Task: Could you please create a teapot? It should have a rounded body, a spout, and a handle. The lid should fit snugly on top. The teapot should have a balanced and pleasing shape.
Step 60:
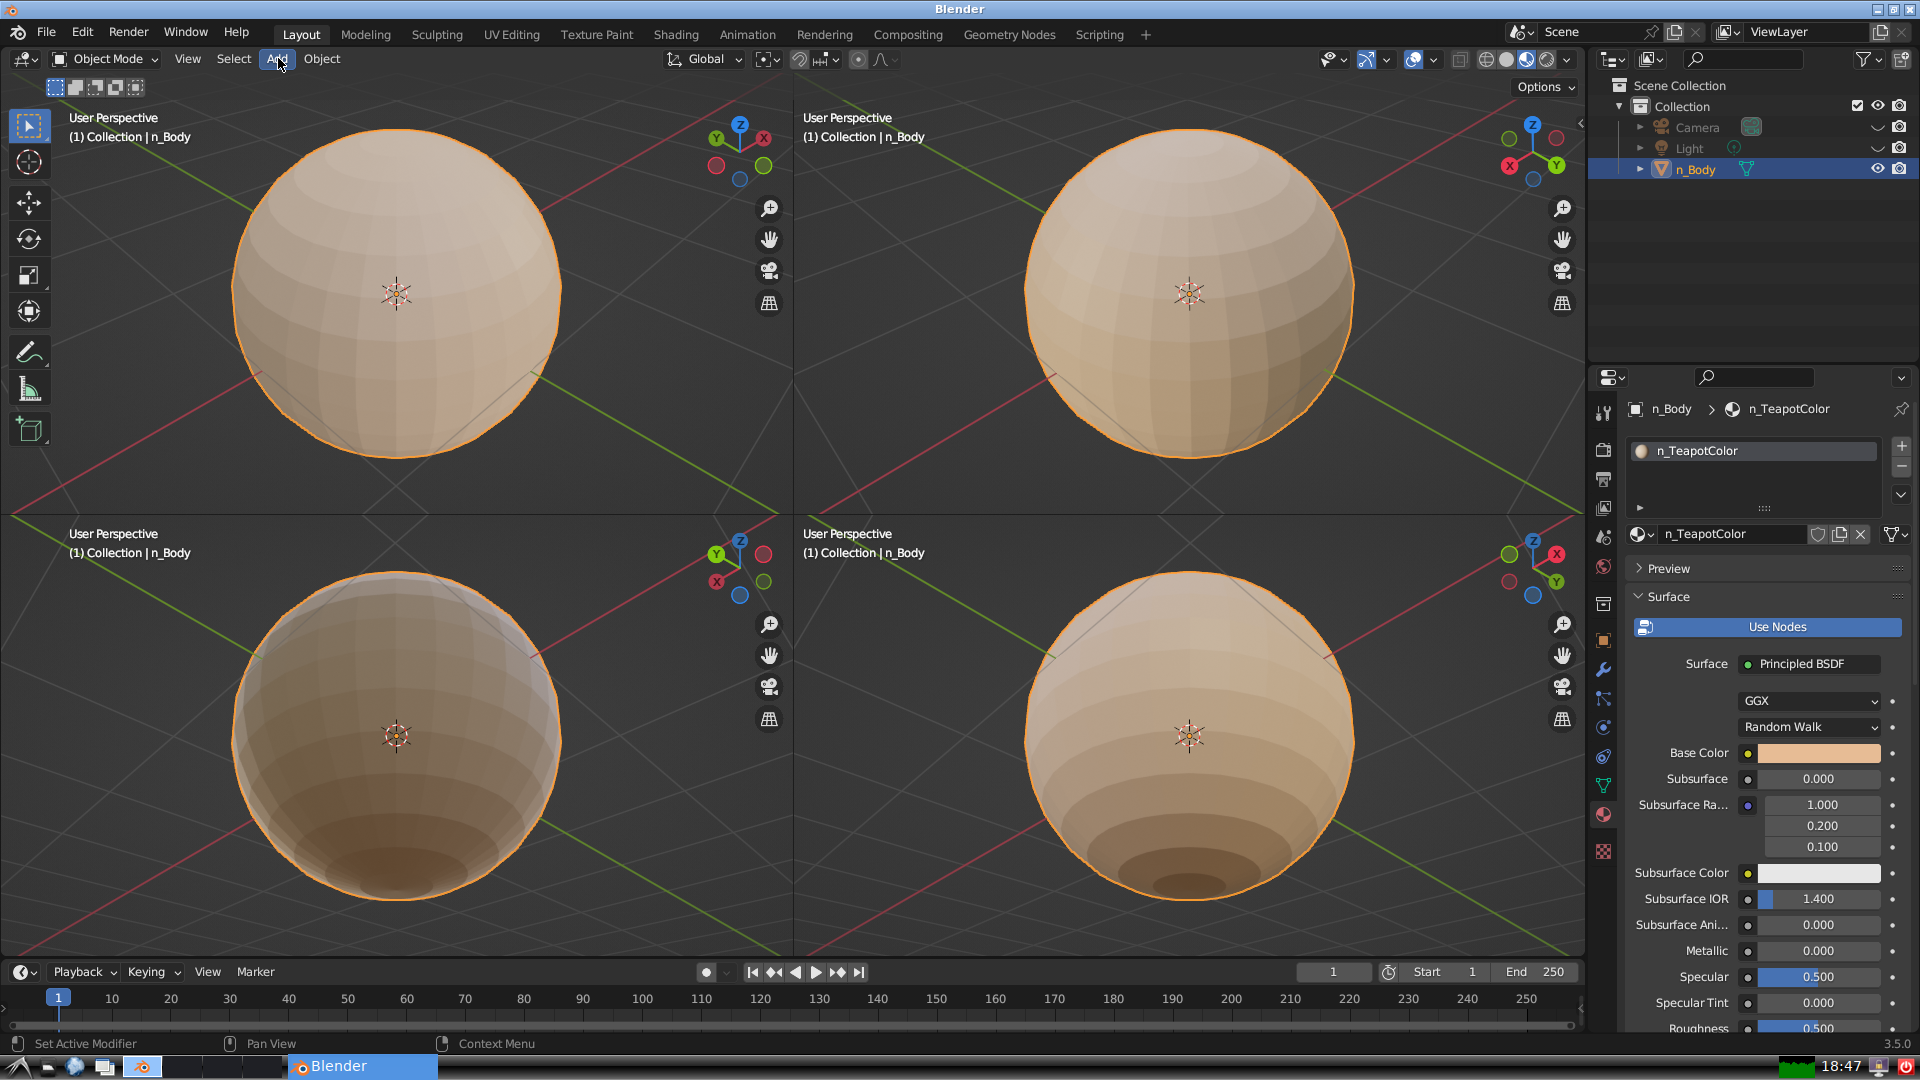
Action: click: no